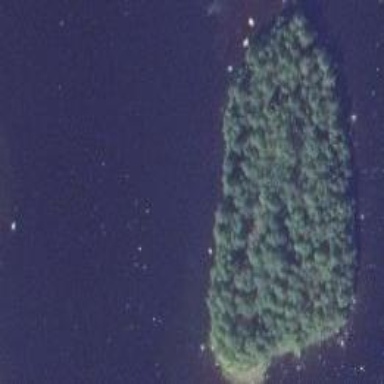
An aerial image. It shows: Image showing island.